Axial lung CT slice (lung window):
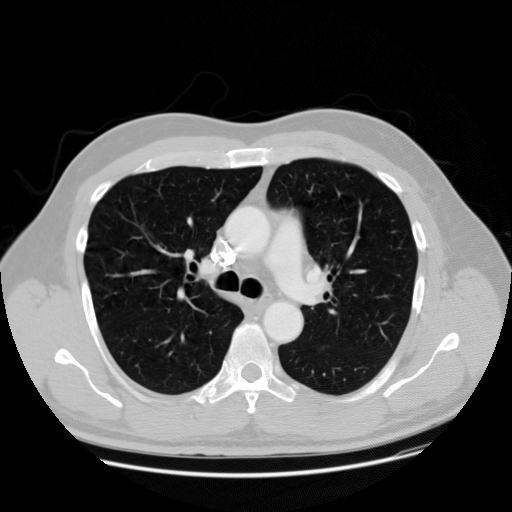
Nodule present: no